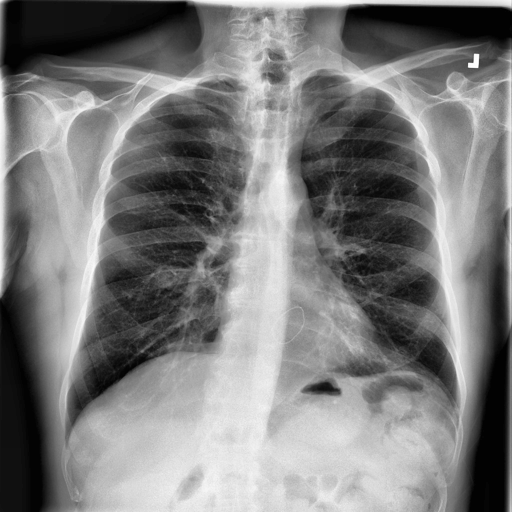
Finding: NORMAL